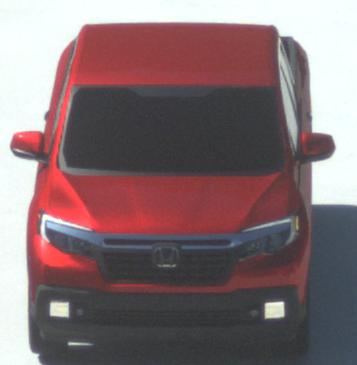
Make: Honda
Model: Ridgeline
Detailed model: Gen. 2
Model produced from: 2016
Model produced until: 2020
Doors: 4
Color: red
Road condition: dry road
Daytime: midday
Contrast: high contrast